Question: I want to download the latest Mono MDK of the 3.0.10 branch.
On the <URL>, I see that 3 packages are available:

What is the meaning of "20" in 3.10.0.20 ?
I find it strange that the 3.0.10.20 file is than the 3.0.10.0 file.
The <URL> does mention it.
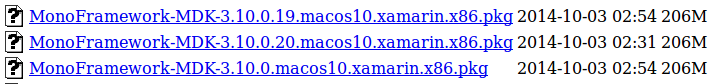
Answer: The 20 (or 19) is just a build number.
The package without the build number is probably supposed to be a copy of the latest package, and then someone forgot that when 3.10.0.20 was released (so it's identical to 3.10.0.19).